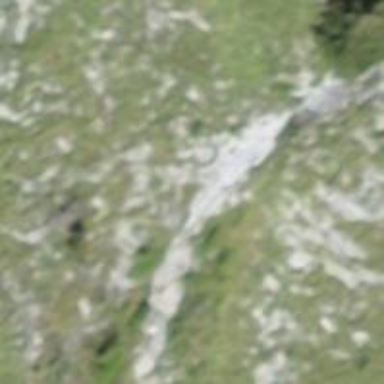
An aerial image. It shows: Natural cliff.